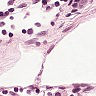
Metastatic tissue present: no